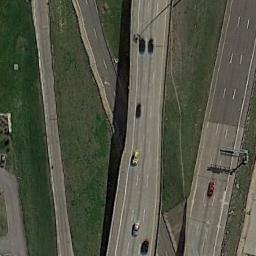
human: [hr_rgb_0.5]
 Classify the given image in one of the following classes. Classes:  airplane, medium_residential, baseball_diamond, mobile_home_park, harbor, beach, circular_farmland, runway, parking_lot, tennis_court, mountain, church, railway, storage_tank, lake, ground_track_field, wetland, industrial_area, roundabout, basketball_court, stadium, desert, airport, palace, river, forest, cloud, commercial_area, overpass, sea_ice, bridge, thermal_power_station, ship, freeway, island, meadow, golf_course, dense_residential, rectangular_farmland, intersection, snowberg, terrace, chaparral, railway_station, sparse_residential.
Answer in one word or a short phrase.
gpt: overpass